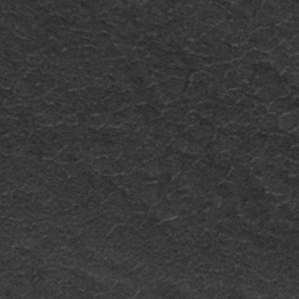
Label: frost